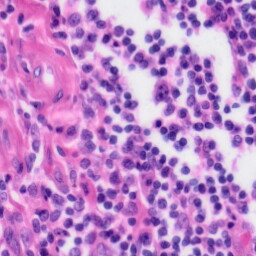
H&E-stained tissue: Tonsil